Question: I recently reinstalled Windows and am trying to set up SQL Server again with an existing database. I've tried installing SQL Server 2012 and 2014, and continuously get the same error. The error says that the database is version 782 and this version of SQL Server is only compatible with 706 and below. I get this error with both SQL Server 2012 and 2014. I thought 2014 was compatible with 782+.. Can anyone provide me with some guidance as to how to attach a damn database? Frustrated...
Image from SQL Server 2014..
and just to note, I get the same error in 2012. Everything was functioning before the OS reinstall.

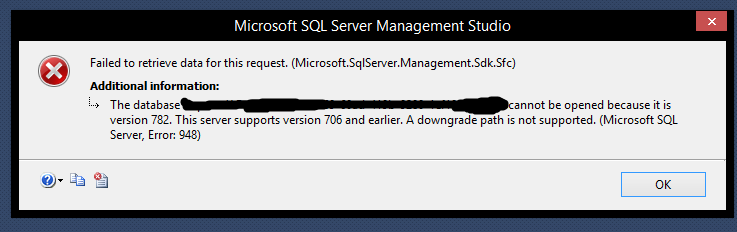
Answer: Database must be set to older or same version of the server. You cannot use 2012 server with 2014 database.
According to this link: <URL> 782 is version 2014 and you cannot use earlier versions.
If you tried SQL Server 2014, update to latest version.
Also make sure you install server not just management tools, since you say that the image is from 2014 but server supports 706, which means it's 2012.
You can do ''SELECT @@version'' from your management studio to see on which version of server you're running.